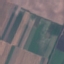
Land use / land cover: AnnualCrop